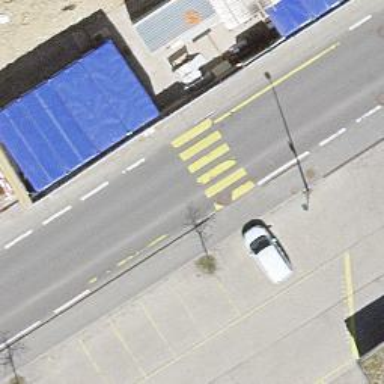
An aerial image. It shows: Marked crossing on the road.